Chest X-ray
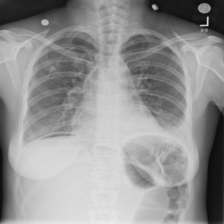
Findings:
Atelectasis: negative
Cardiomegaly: negative
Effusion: negative
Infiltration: negative
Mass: negative
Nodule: negative
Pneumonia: negative
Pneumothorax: negative
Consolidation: negative
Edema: negative
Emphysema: negative
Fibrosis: negative
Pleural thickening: negative
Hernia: negative